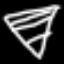
Label: diamond